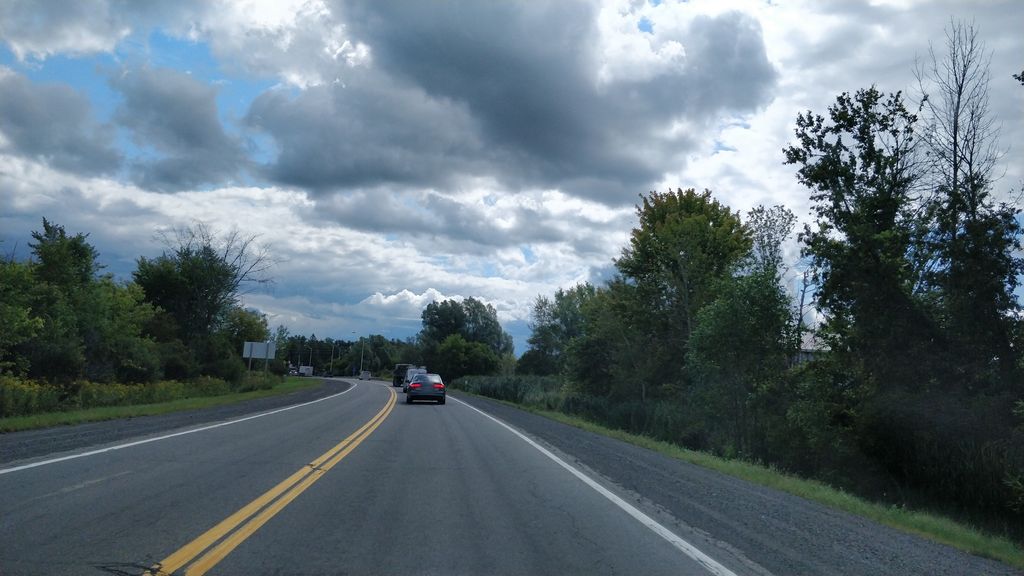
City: ottawa-gatineau